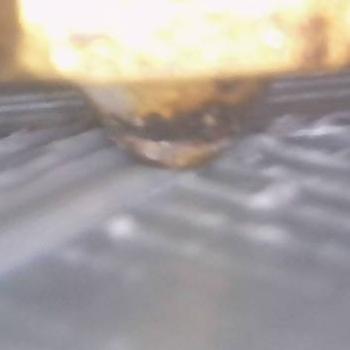
Flow rate: 149%